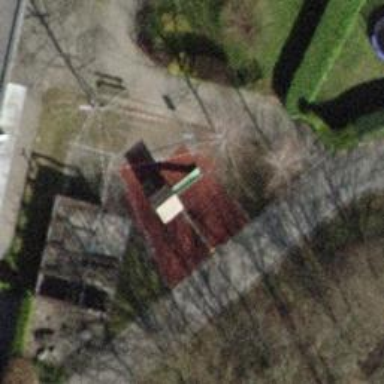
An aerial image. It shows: Playground with slide.